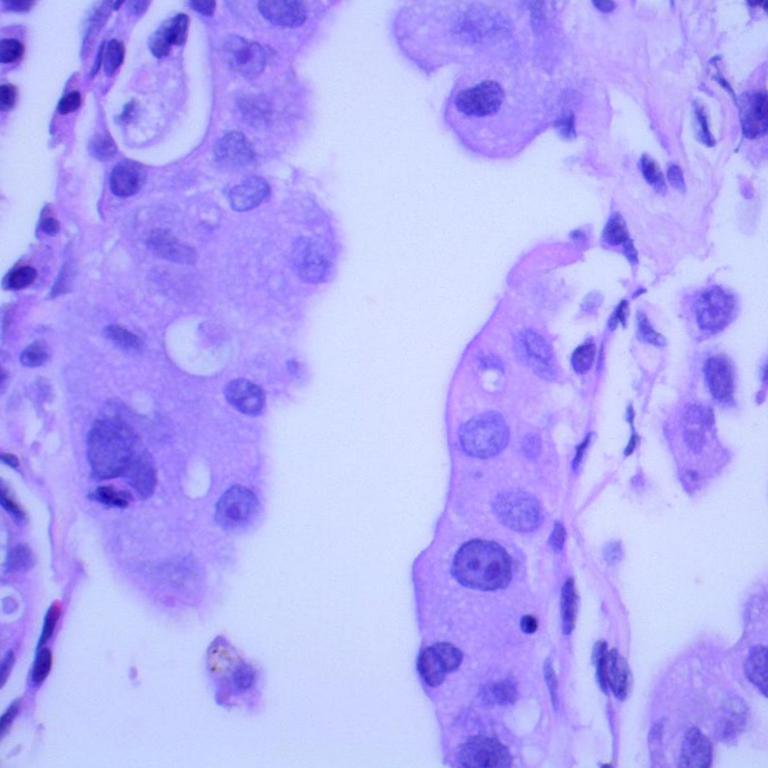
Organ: lung
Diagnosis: adenocarcinomas